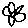
Label: flower